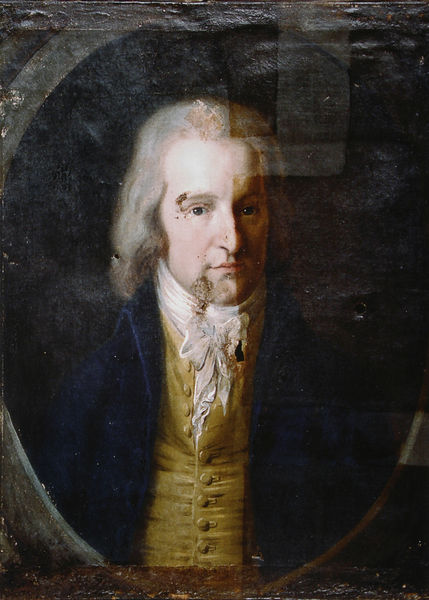
Titel: Bildnis Emmerich Joseph Freiherr von Hettersdorff
Künstler: Johann Christoph Fesel
Standort: Mainz
Institution: Landesmuseum
Schlagwörter: blau, dunkel, gemälde, himmel, kopf, mann, schatten, weiß, gelb, ocker, ausschnitt, braun, frankreich, frisur, grau, haar, hell, hintergrund, licht, mund, nacht, nase, profil, schwarz, stirn, blick, rot, schal, tuch, malerei, rock, schleife, teppich, alt, bart, hemd, jacke, augen, barock, falten, gesicht, kleidung, kragen, lang, mensch, rahmen, samt, bildnis, portrait, porträt, spiegel, öl, spiegelung, auge, gold, haare, halbfigur, mantel, adel, klassizismus, england, frontal, kinn, knopf, lippen, locken, rosa, oval, rund, tondo, perücke, risse, ölgemälde, frack, dichter, ernst, büste, halstuch, faltenwurf, knöpfe, fein, fliege, jackett, knopfleiste, jacket, weste, krank, medaillon, hohe stirn, leinwand, krause, flecken, kaputt, medallion, portät, krankheit, wams, binde, zerstört, halsbinde, englisch, mozart, protrait, beschädigt, geteilt, nasenrücken, krawate, ann, manesch, frsisur, restaurierungsreif, werther, 19. jahrhundert, 18. jahrhundert, schtarz, krnkheit